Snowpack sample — Buffalo Mountain, Silverthorne, Colorado, USA (2/22/26, 2:02 PM MST)
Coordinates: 39.622, -106.113
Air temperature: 33 °F
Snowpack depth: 63 cm
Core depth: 10 cm
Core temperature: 30.2 °F
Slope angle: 11°, slope face: 116°
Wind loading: low
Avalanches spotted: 0
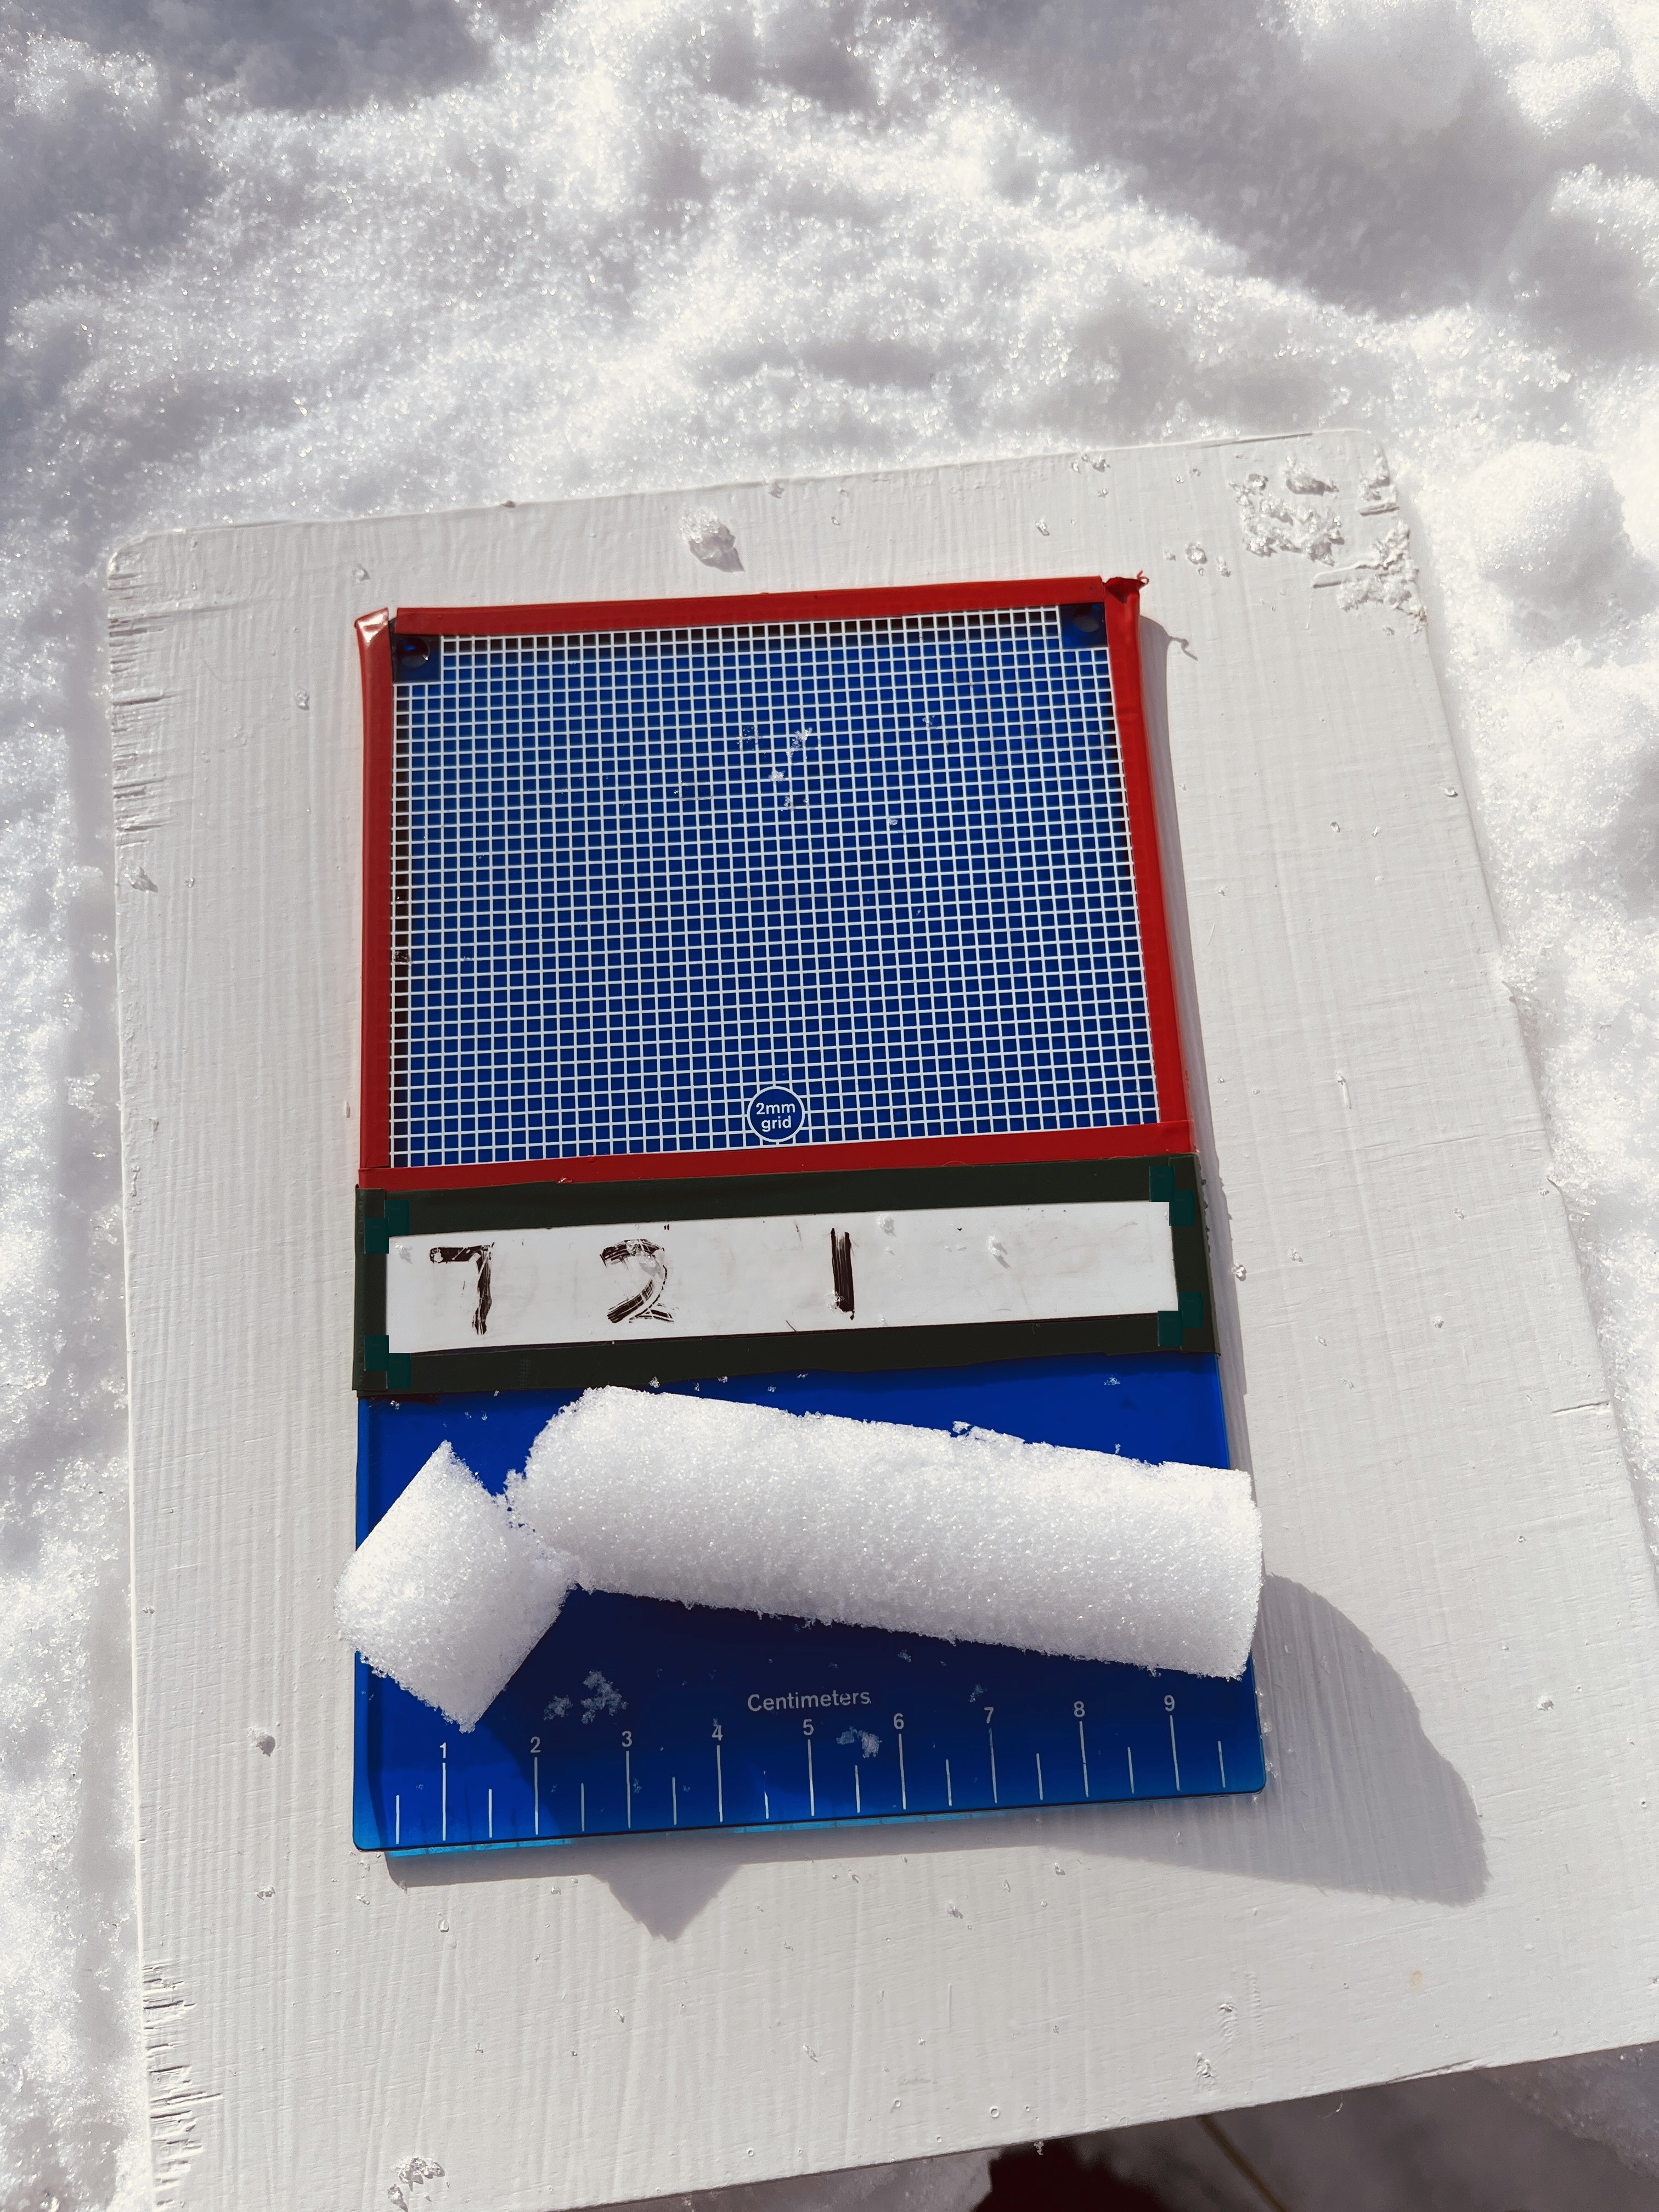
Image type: crystal_card
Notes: In a firebreak similar to site 1, minimal wind loading with no spotted avalanches (not many faces in view though)